Brain MRI, t2w sequence, axial 2D slice.
Patient: age 27, sex F, weight 90 kg, height 1.9 m
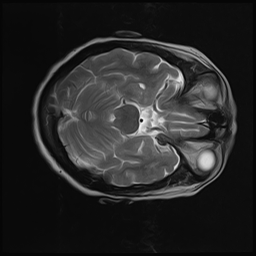